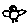
Label: bird